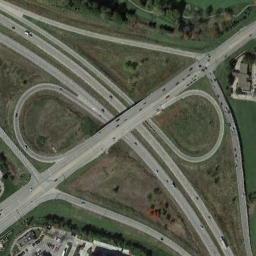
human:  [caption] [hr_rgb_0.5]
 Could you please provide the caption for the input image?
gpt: The clover-leaf overpasses over the roads and lots of cars are driving on the roads and the overpass .

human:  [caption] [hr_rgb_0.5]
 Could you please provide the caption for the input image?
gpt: This overpass intersects the road at right angle .

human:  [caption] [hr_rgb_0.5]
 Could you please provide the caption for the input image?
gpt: The overpass is next to the bare land and some trees .

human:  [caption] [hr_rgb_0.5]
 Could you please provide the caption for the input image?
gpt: There are brown lawns beside the overpass .

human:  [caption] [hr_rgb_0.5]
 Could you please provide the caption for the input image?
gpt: There are many roads of different lengths under the overpass .